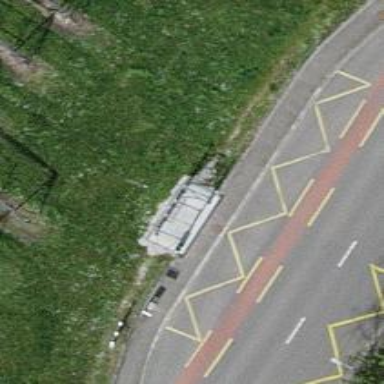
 serving as platform for public transportation."